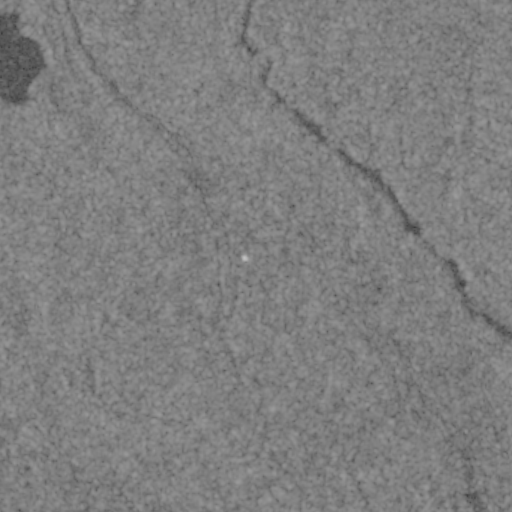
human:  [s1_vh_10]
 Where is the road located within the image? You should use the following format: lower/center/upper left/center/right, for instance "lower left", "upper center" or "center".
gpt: The road is located in the left of the image.
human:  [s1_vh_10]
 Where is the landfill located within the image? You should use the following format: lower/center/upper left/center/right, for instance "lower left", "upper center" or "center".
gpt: There is no landfill in the image.

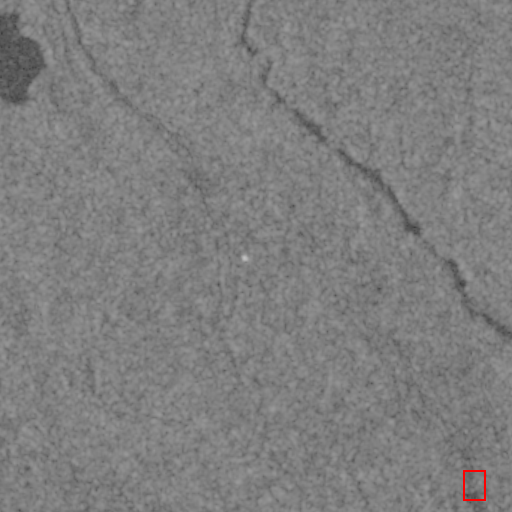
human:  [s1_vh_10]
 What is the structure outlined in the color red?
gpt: The structure outlined in red is a quarry.
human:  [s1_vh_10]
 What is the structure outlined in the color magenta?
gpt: There is no magenta outline.